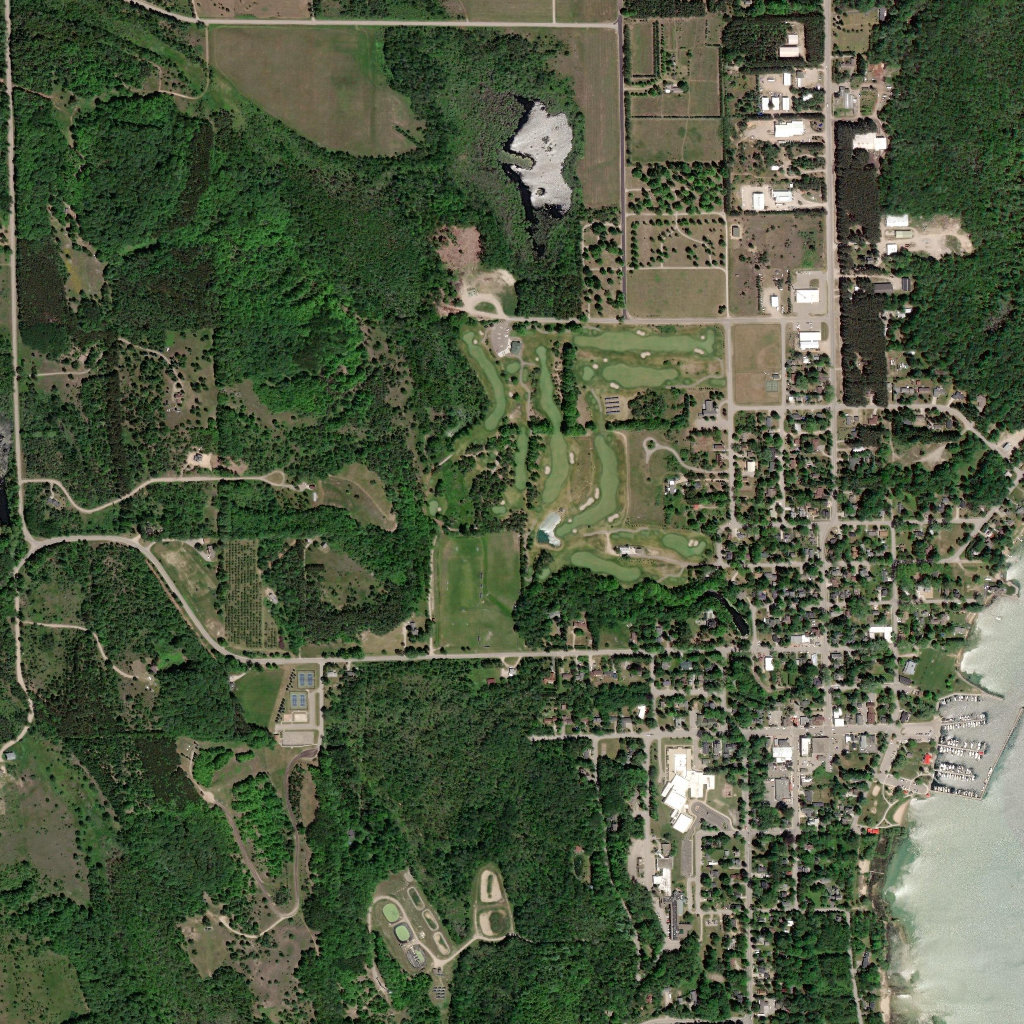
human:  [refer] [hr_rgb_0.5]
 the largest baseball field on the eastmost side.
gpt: <box>[[71, 31, 75, 35, 0]]</box>